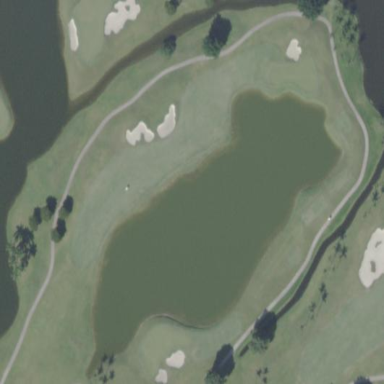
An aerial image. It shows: Water hazard on golf course.